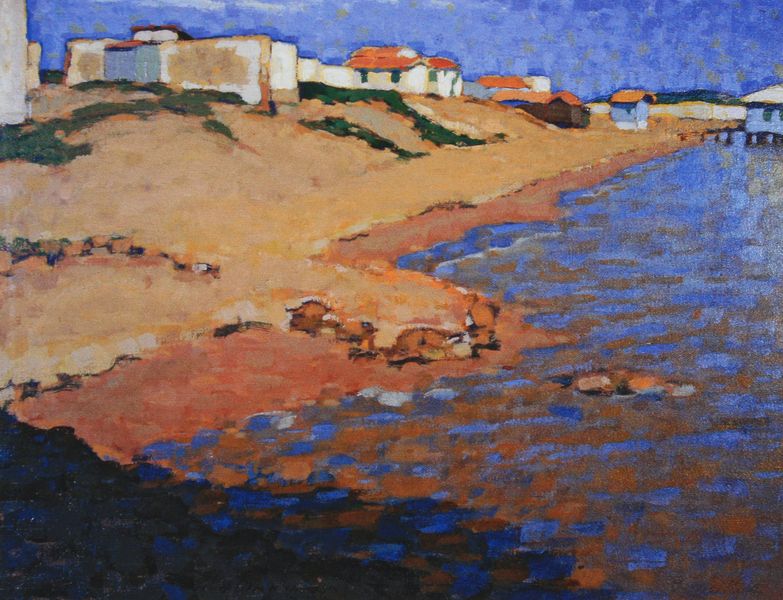
Titel: Küstenlandschaft mit Häusern in Tunis
Künstler: Louis Moilliet
Standort: St. Gallen
Institution: Kunstmuseum
Schlagwörter: blau, dunkel, gemälde, himmel, meer, wasser, weiß, gelb, grün, impressionismus, ocker, sand, see, stadt, ufer, braun, frankreich, hell, licht, orange, schwarz, dach, gebäude, gras, rot, beige, malerei, architektur, stein, steine, öl, häuser, spiegelung, gewässer, sonne, land, hellblau, klar, küste, strand, wellen, italien, ort, düne, dünen, dorf, dächer, mauer, ziegel, böschung, flut, steg, dunkelblau, impressionistisch, streifen, bucht, punkte, stand, trand, stelzen, blsu, mauern, bootshaus, durchsichtig, grad, oker, mittelmeer, kleins, pfahlbau, uer, zeigeldach